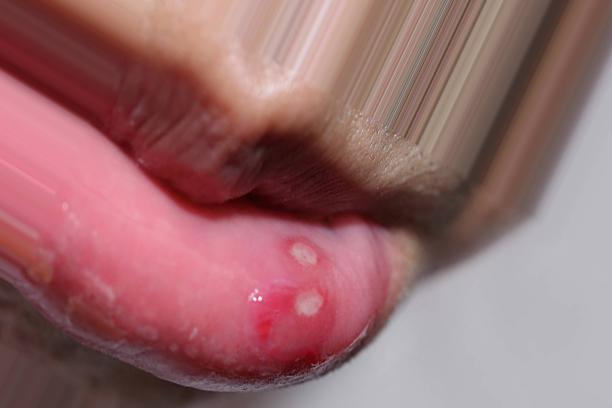
Condition: Mouth Ulcer